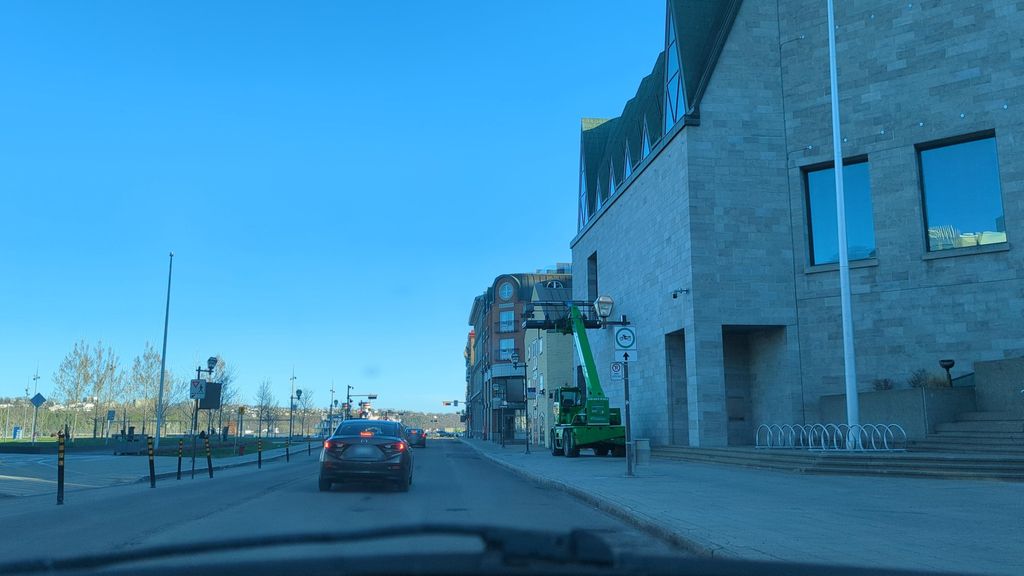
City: quebec_city